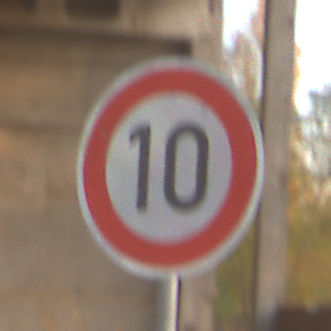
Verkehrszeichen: Geschwindigkeit10
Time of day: SunriseSunset
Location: Roofed (Suburban)
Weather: Clear
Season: NotSpecified
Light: Natural